RGB frame:
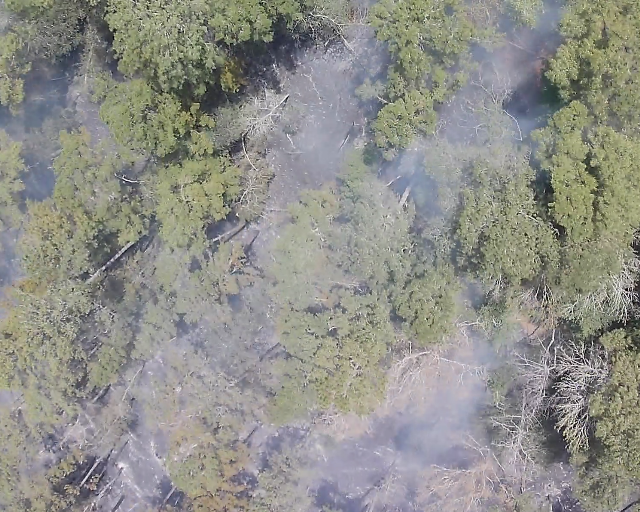
Thermal frame:
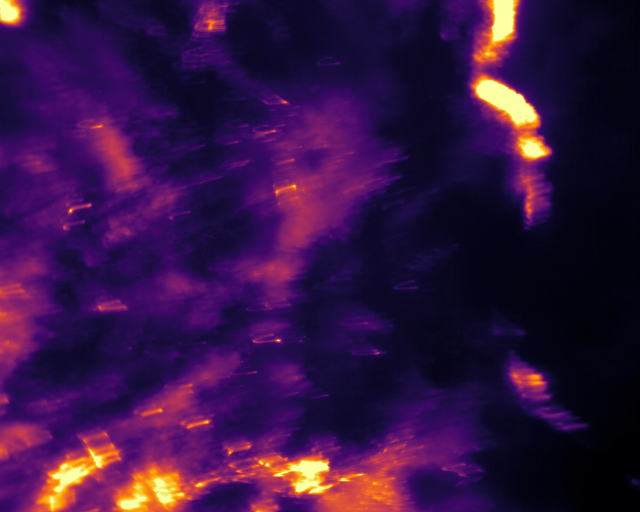
Captured: 2026-02-26 03:40:39
Pixels at or above 80 °C: 5315 (fraction of frame: 0.01622)